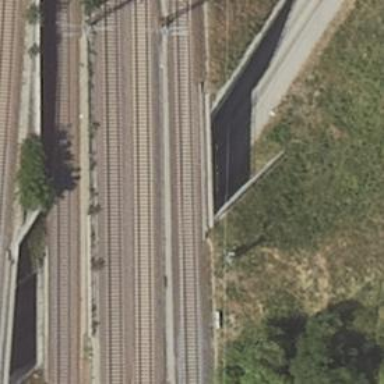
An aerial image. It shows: Bridge over railway with electrified contact lines.